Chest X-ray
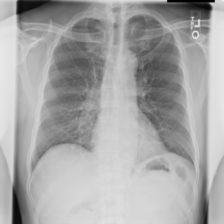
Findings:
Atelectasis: negative
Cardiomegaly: negative
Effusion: negative
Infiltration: negative
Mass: negative
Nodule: negative
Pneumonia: negative
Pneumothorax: negative
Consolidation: negative
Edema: negative
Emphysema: negative
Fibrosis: negative
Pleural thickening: negative
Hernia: negative